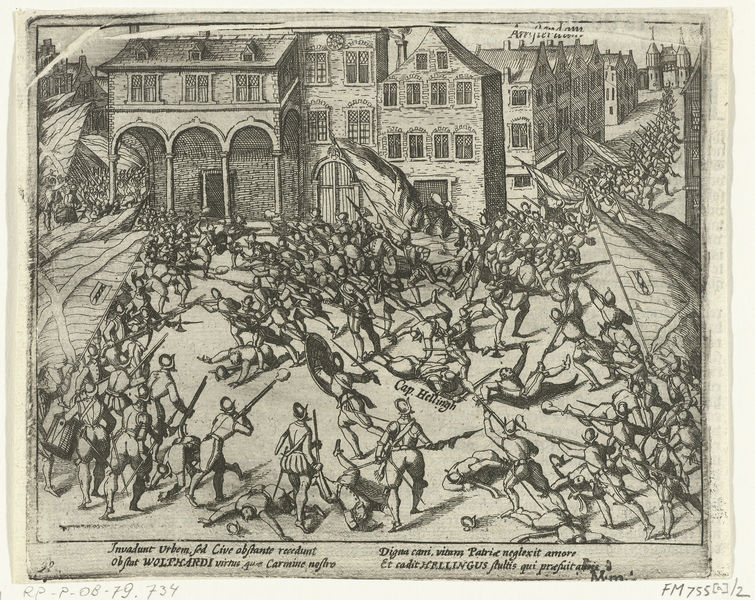
Titel: Staatse troep verslagen op de Dam
Standort: Amsterdam
Institution: Rijksmuseum
Schlagwörter: kampf, menschen, stadt, straße, zeichnung, gebäude, haus, leute, leiche, tod, tot, niederlande, häuser, schrift, papier, fahnen, fahne, graphik, markt, platz, krieg, schlacht, soldaten, schild, druck, druckgraphik, radierung, waffen, leichen, soldat, helm, rathaus, trommel, kämpfen, rüstung, wappen, helme, gewehr, flinte, hellebarden, gewehre, trommler, marschieren, amsterdam, schuss, schilde, verteidigung, flinten, musketen, rathausplatz, auseinandersetzung, 1650, makrt